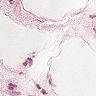
Metastatic tissue present: no